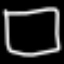
Label: square